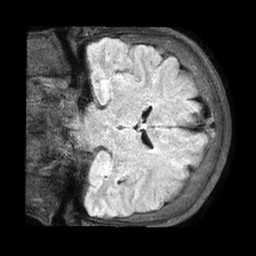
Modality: FLAIR
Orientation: coronal
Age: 52
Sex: female
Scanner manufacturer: philips
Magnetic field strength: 1.5 T
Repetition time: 6 s
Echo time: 0.1036 s